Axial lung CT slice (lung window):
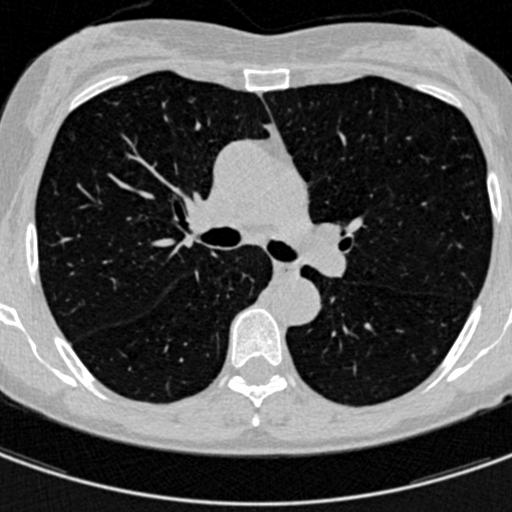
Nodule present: no